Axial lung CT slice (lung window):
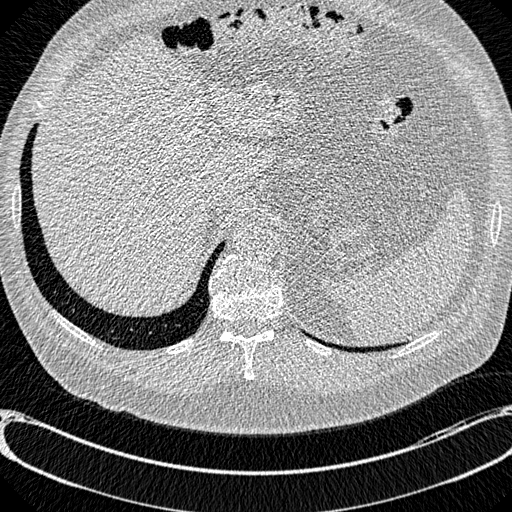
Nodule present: no